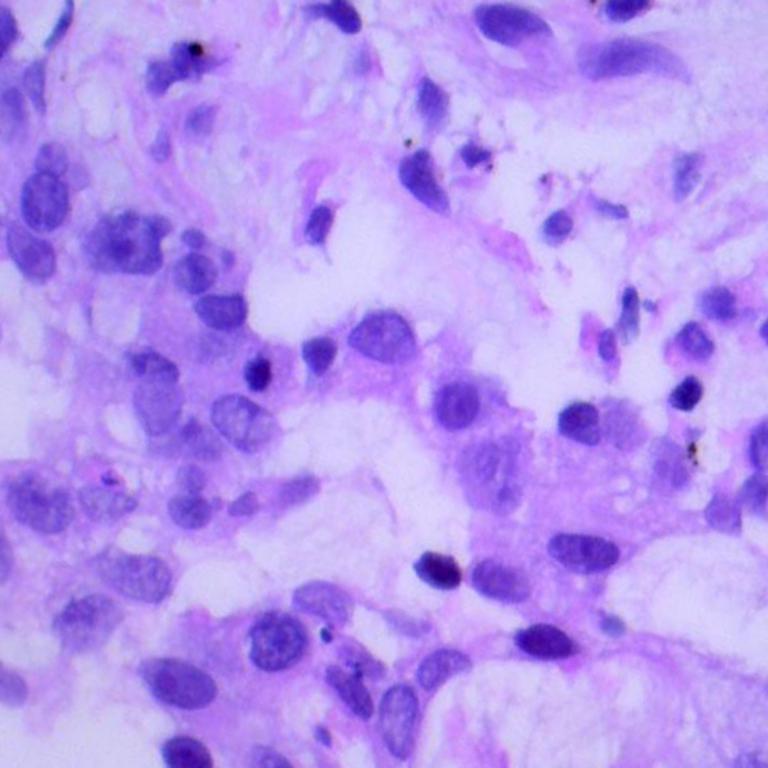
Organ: lung
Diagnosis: adenocarcinomas